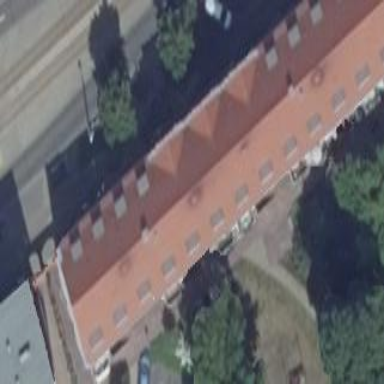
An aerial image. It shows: Gabled roof apartments building with white exterior. The roof is covered with roof tiles and oriented along the building structure.